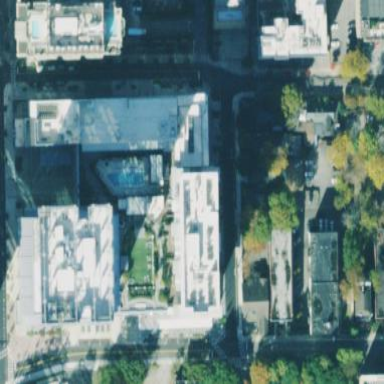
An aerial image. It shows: Commercial building.